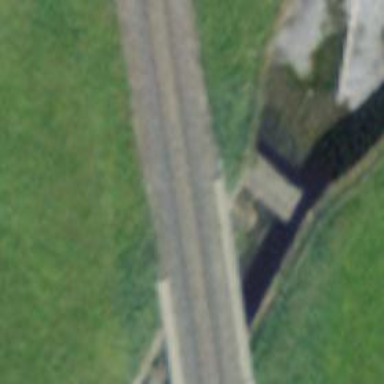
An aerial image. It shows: Railway bridge with electrified tracks and single contact line.